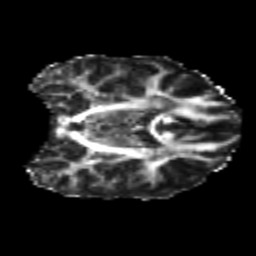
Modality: FA
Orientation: coronal
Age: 19
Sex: female
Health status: healthy
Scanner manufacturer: philips
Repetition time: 7.476 s
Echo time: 0.08753 s